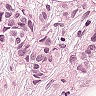
Metastatic tissue present: yes